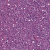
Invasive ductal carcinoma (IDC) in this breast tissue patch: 1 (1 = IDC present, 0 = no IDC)